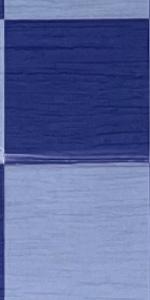
Label: Empty